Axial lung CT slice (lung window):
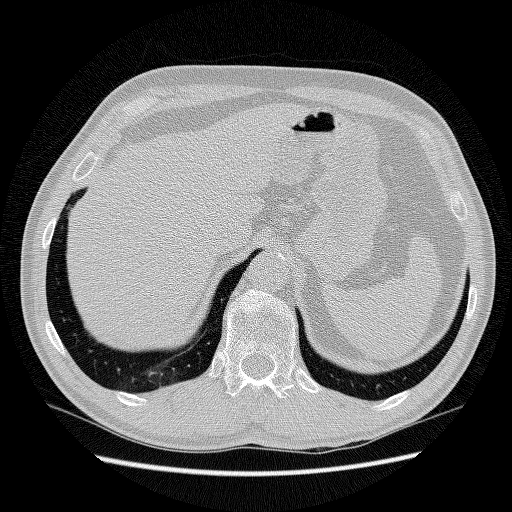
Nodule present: no